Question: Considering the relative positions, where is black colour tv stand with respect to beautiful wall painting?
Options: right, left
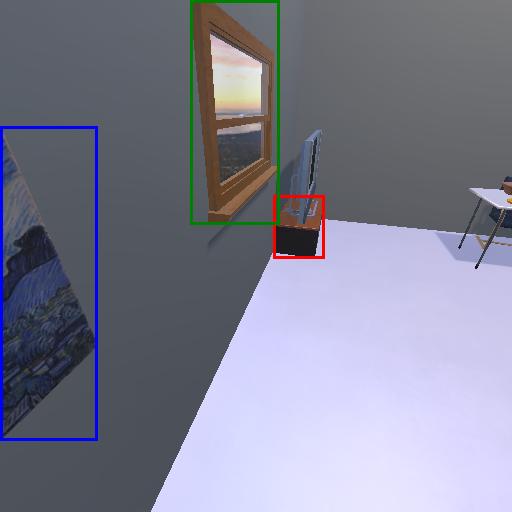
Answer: right